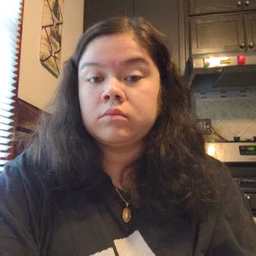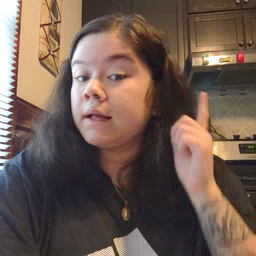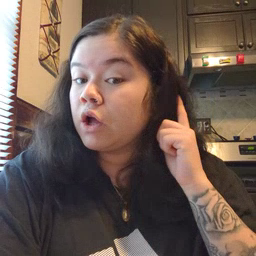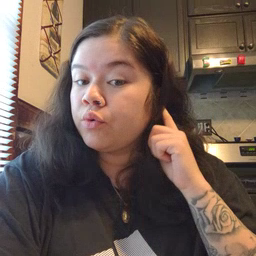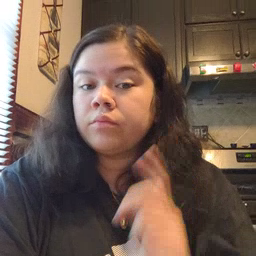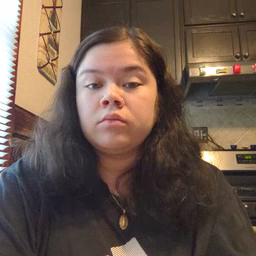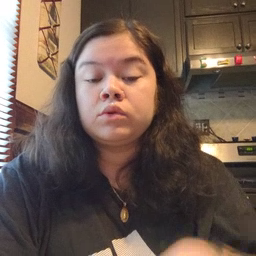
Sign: ear